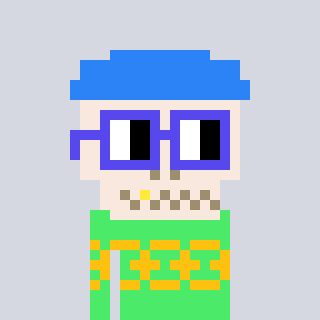
a pixel art character with square blue glasses, a skeleton-hat-shaped head and a teal-colored body on a cool background